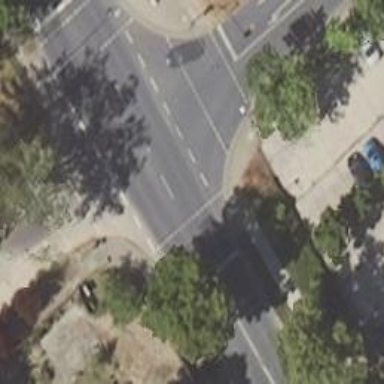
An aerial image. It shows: Secondary road with asphalt surface and designated cycle lane.